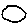
Label: circle